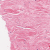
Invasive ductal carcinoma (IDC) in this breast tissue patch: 0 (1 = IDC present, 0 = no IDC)